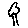
Label: tree